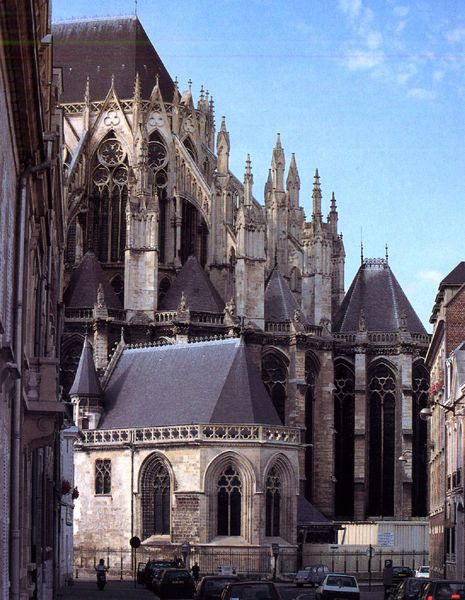
Titel: Kathedrale Notre-Dame von Amiens
Standort: Amiens (EU - F)
Schlagwörter: blau, himmel, wolken, fenster, frankreich, paris, pfeiler, strasse, dach, gebäude, zaun, architektur, stein, kirche, gotik, turm, giebel, auto, detail, seitenansicht, foto, fotografie, bögen, außen, türme, seite, kathedrale, gotisch, spitzbögen, blua, mittelalter, chor, autos, rosetten, maßwerk, notre dame, fialen, strebepfeiler, dachreiter, krabben, radialkapellen